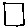
Label: square